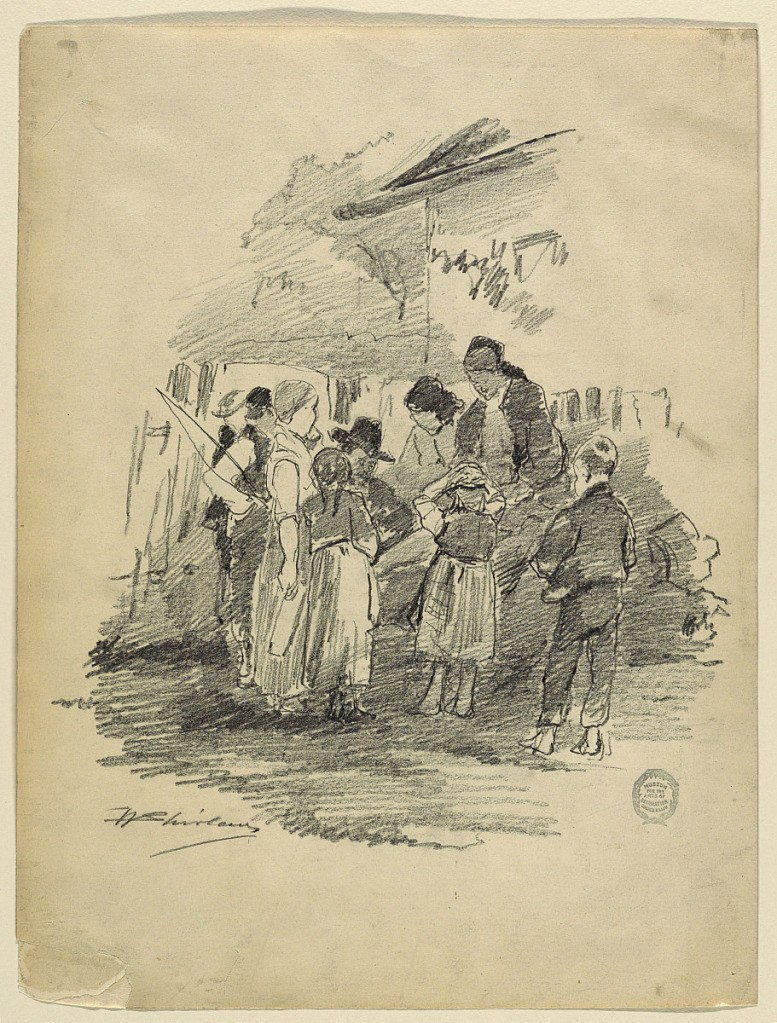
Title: The Artist in the Village
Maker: Walter Shirlaw, American, b. Scotland, 1838–1909
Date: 1875–80
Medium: Graphite on paper
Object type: Drawing
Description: A middle-adged man, seated and making a drawing, is surrounded by village people, mostly children.